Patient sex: M
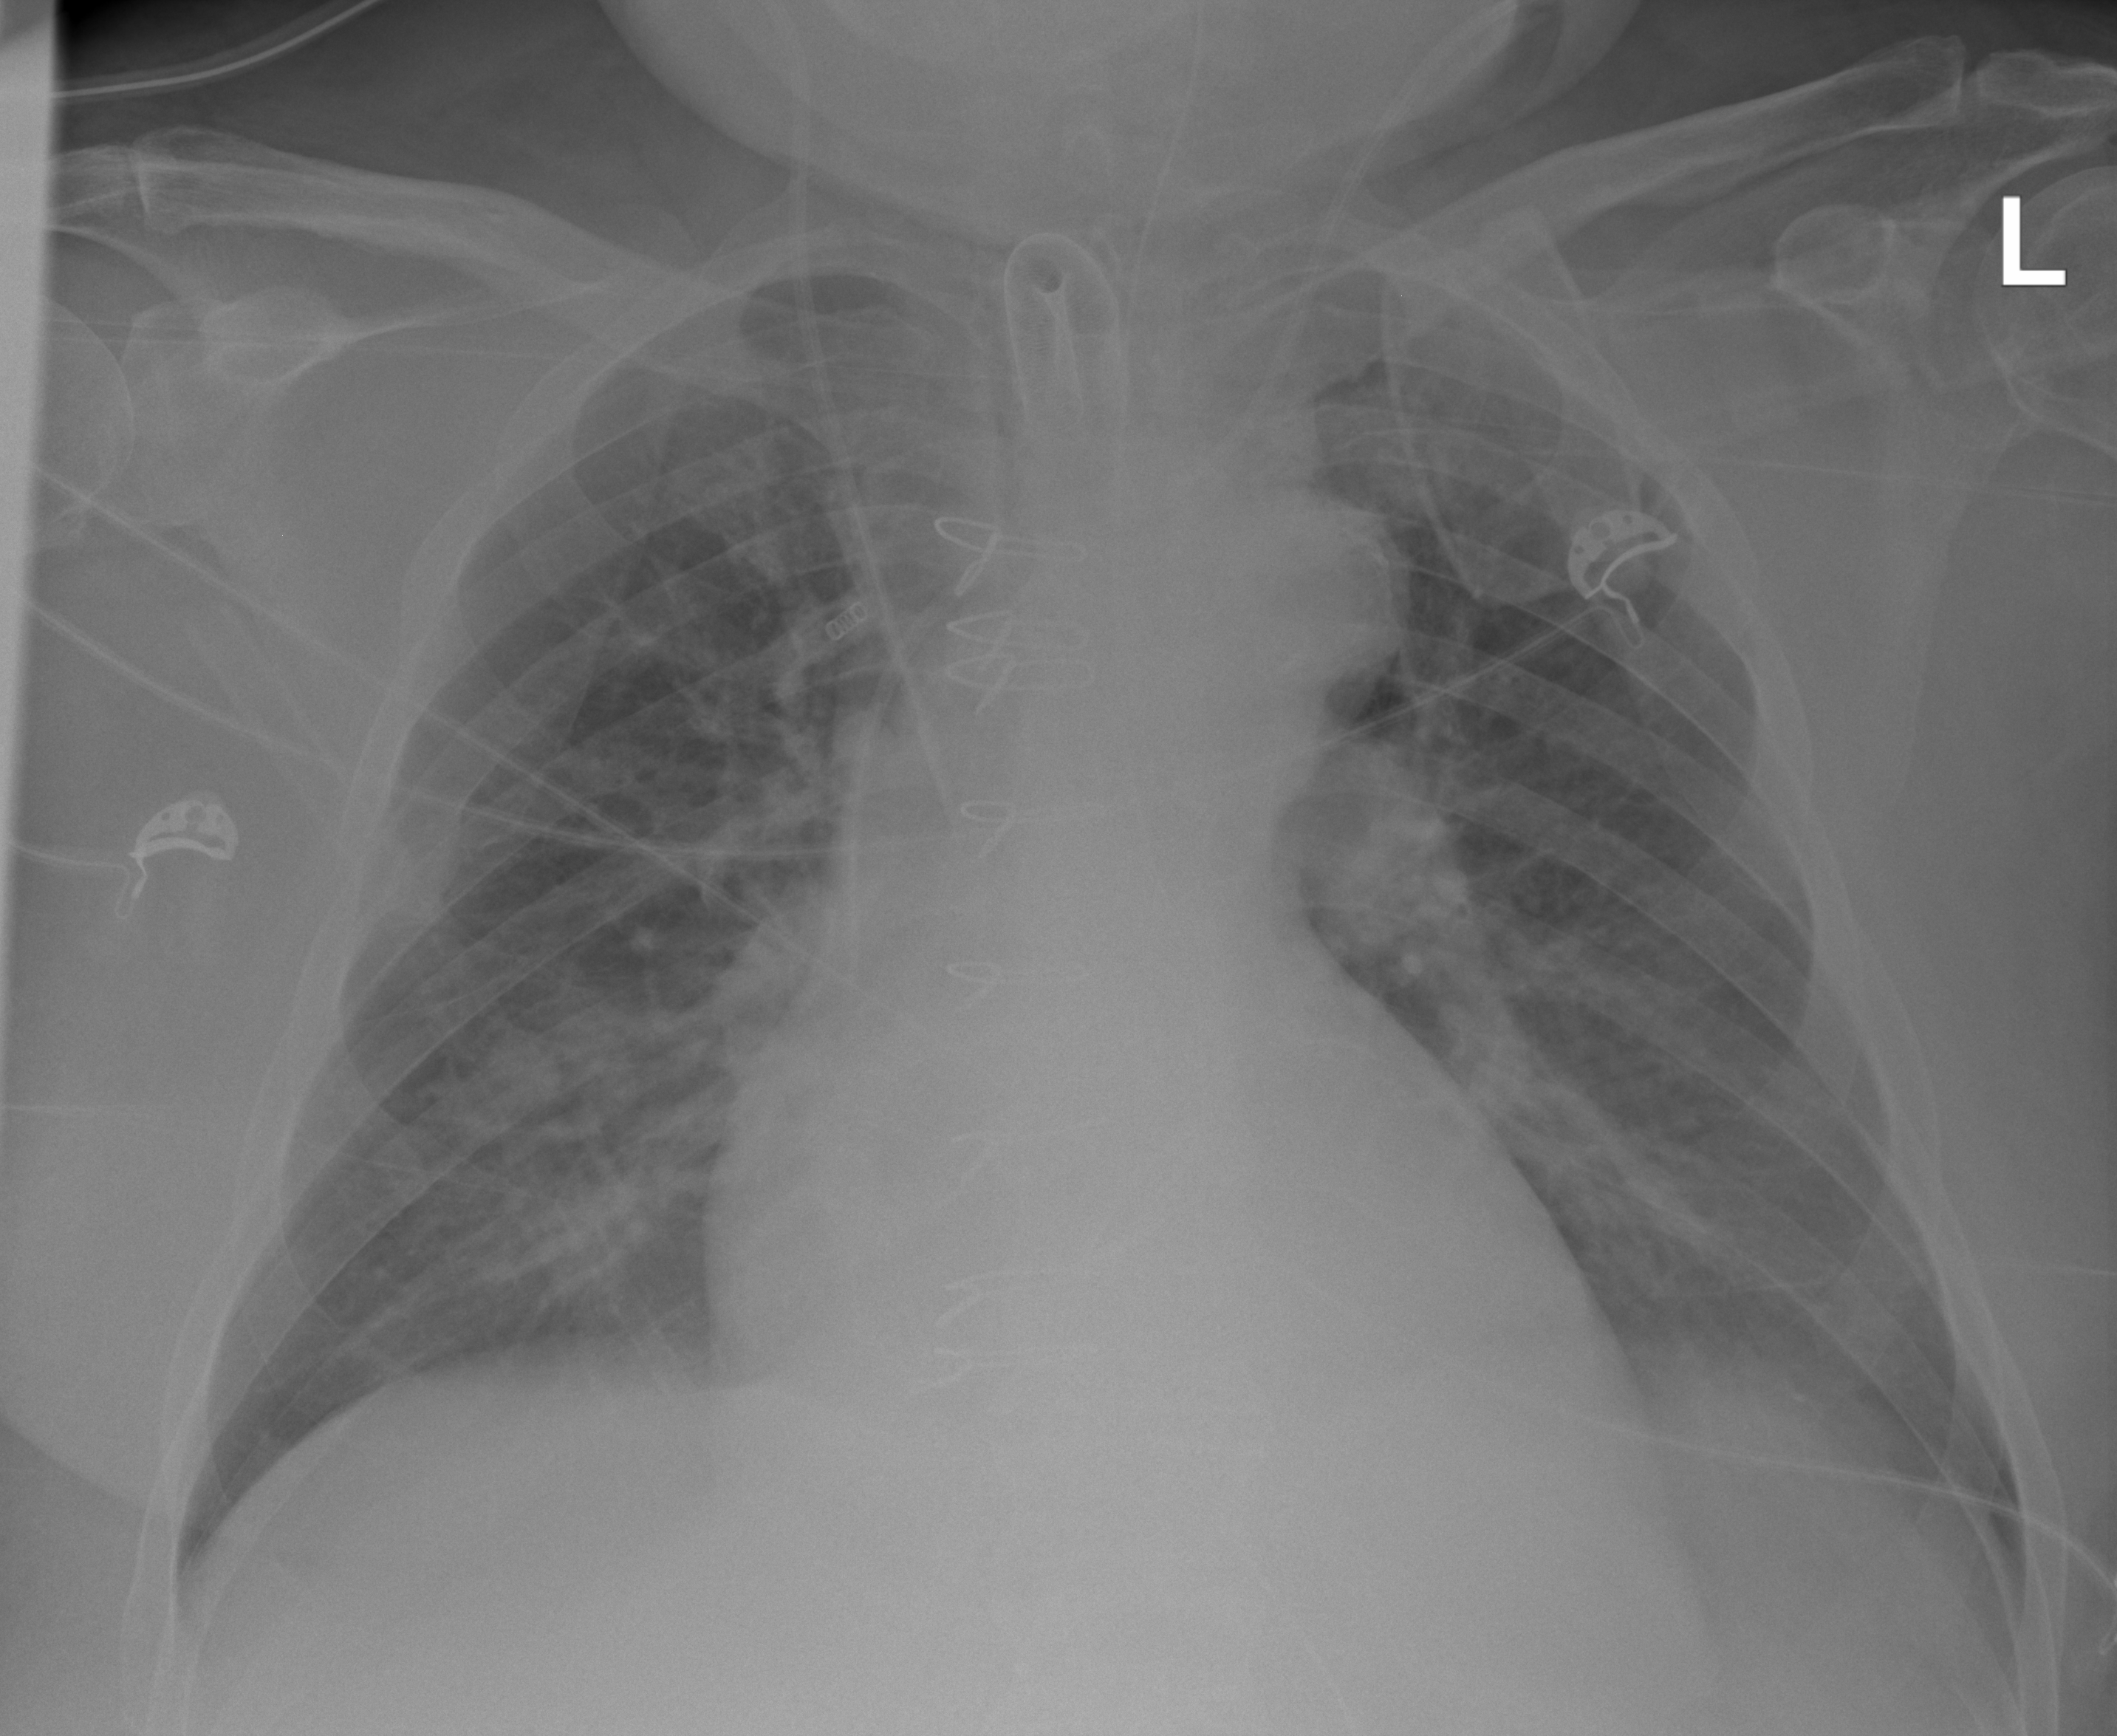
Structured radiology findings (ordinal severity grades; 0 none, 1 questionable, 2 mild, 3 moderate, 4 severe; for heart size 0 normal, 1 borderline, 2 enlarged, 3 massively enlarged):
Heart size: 2
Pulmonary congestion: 0
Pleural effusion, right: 0
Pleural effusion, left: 1
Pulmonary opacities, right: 0
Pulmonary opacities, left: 0
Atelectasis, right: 0
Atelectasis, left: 2